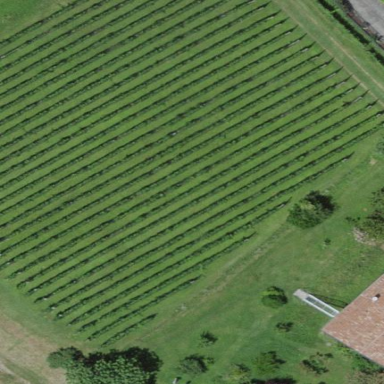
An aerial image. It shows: Vineyard growing grapes.